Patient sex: F
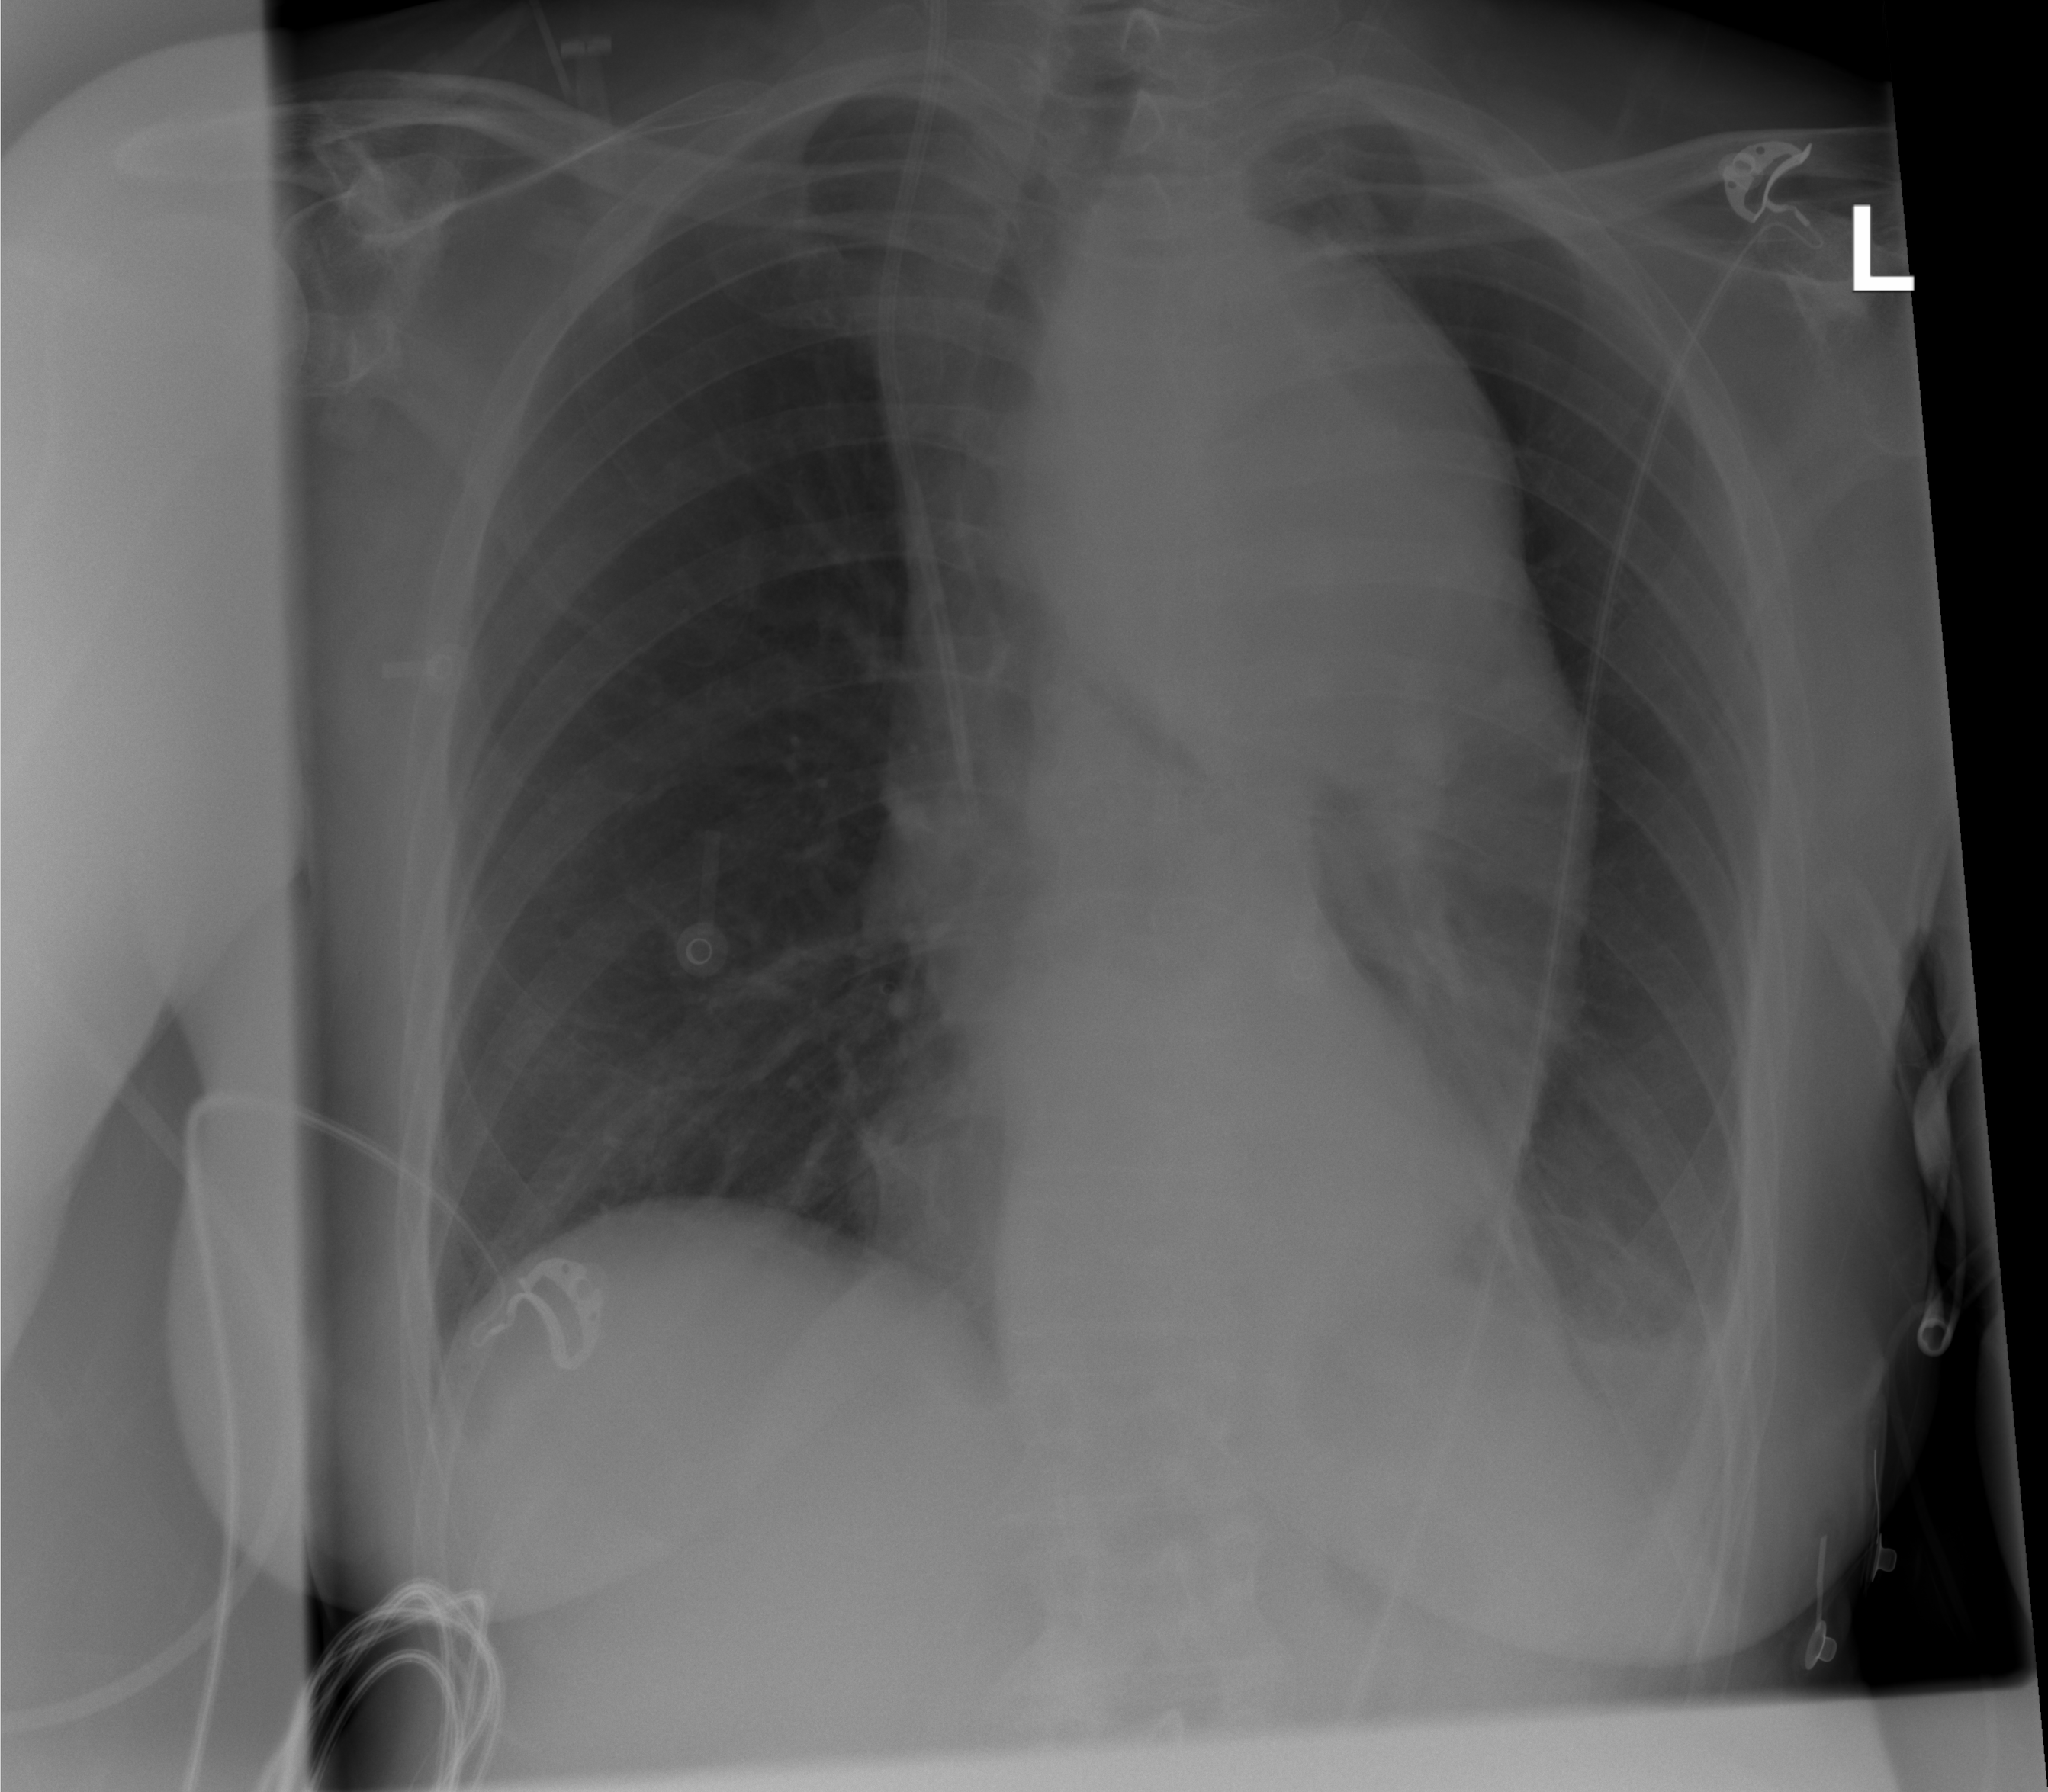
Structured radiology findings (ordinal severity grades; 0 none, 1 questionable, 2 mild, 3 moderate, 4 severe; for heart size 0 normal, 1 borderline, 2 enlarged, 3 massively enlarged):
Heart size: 0
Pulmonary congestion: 0
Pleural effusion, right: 0
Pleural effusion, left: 2
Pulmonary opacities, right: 0
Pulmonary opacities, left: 0
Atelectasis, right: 0
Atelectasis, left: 0